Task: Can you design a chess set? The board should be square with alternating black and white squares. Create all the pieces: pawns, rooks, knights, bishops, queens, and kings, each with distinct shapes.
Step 5095:
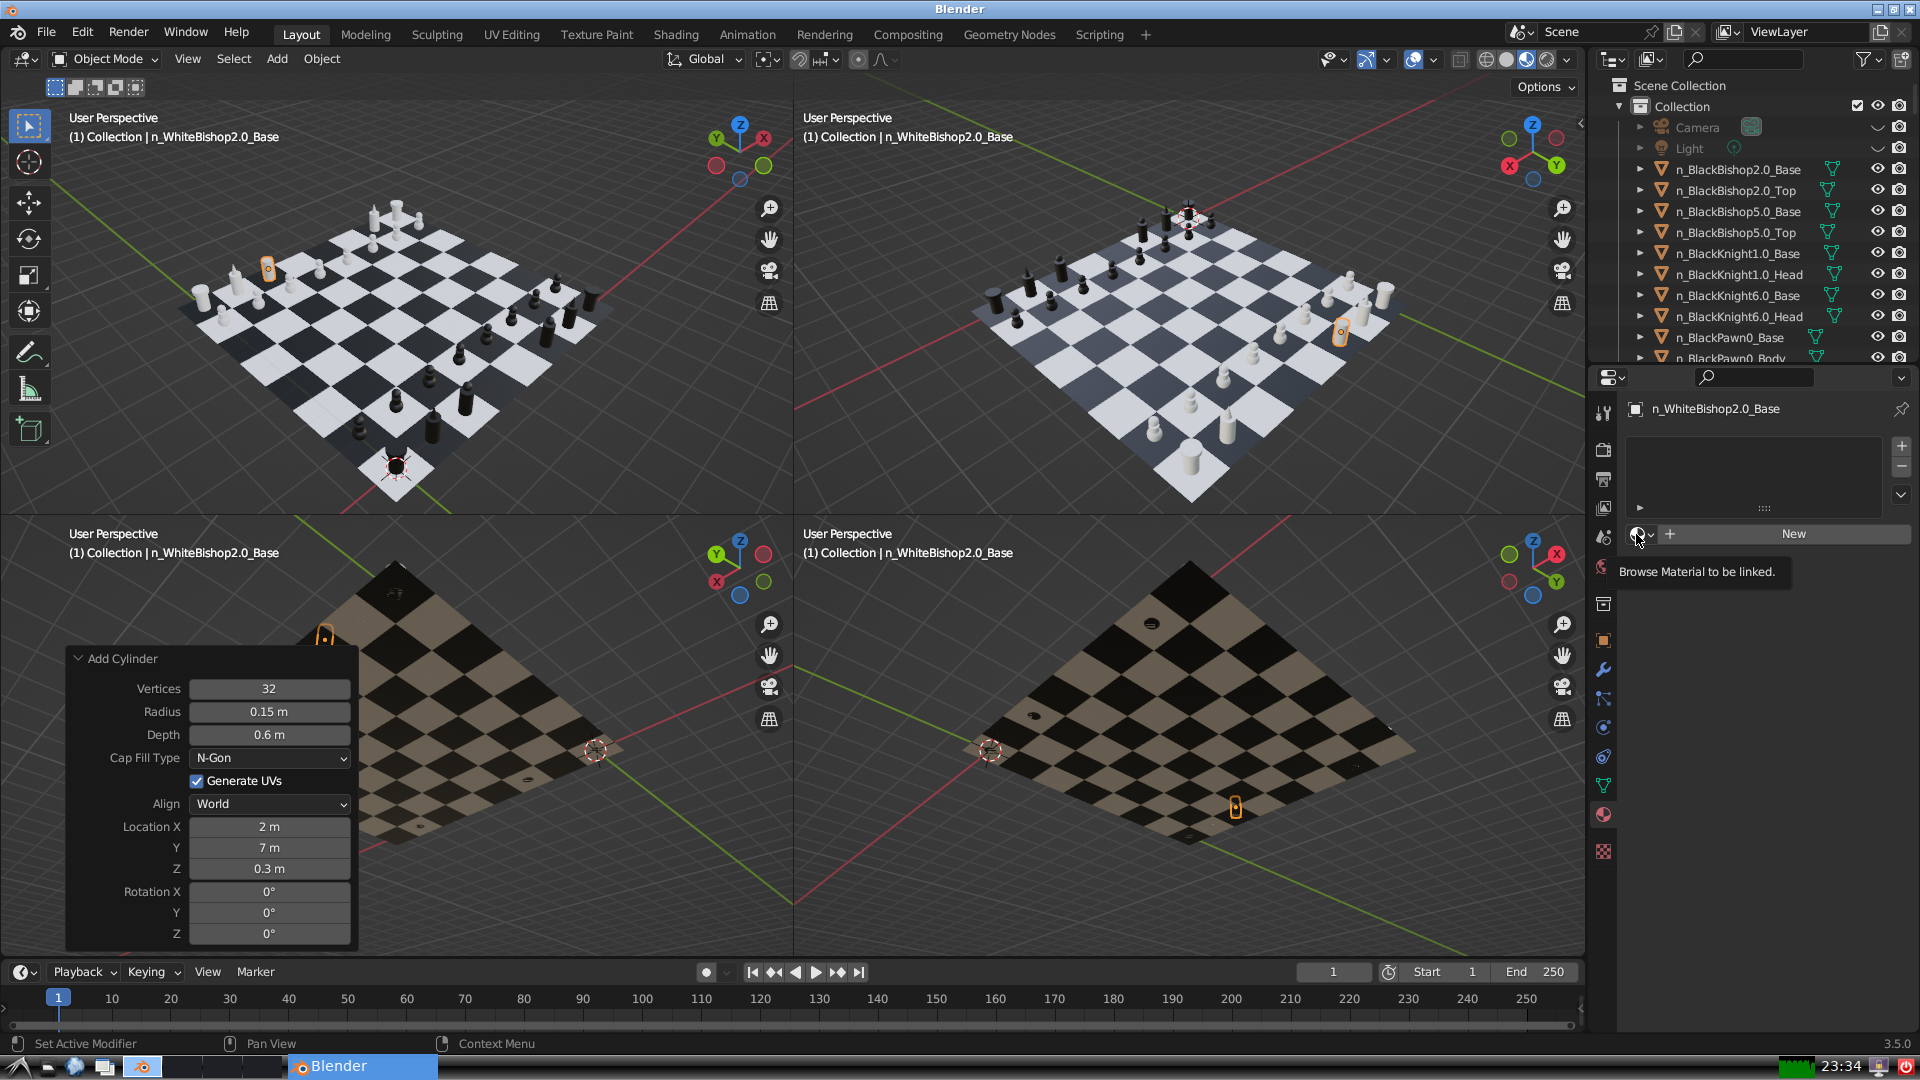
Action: click: no